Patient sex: F
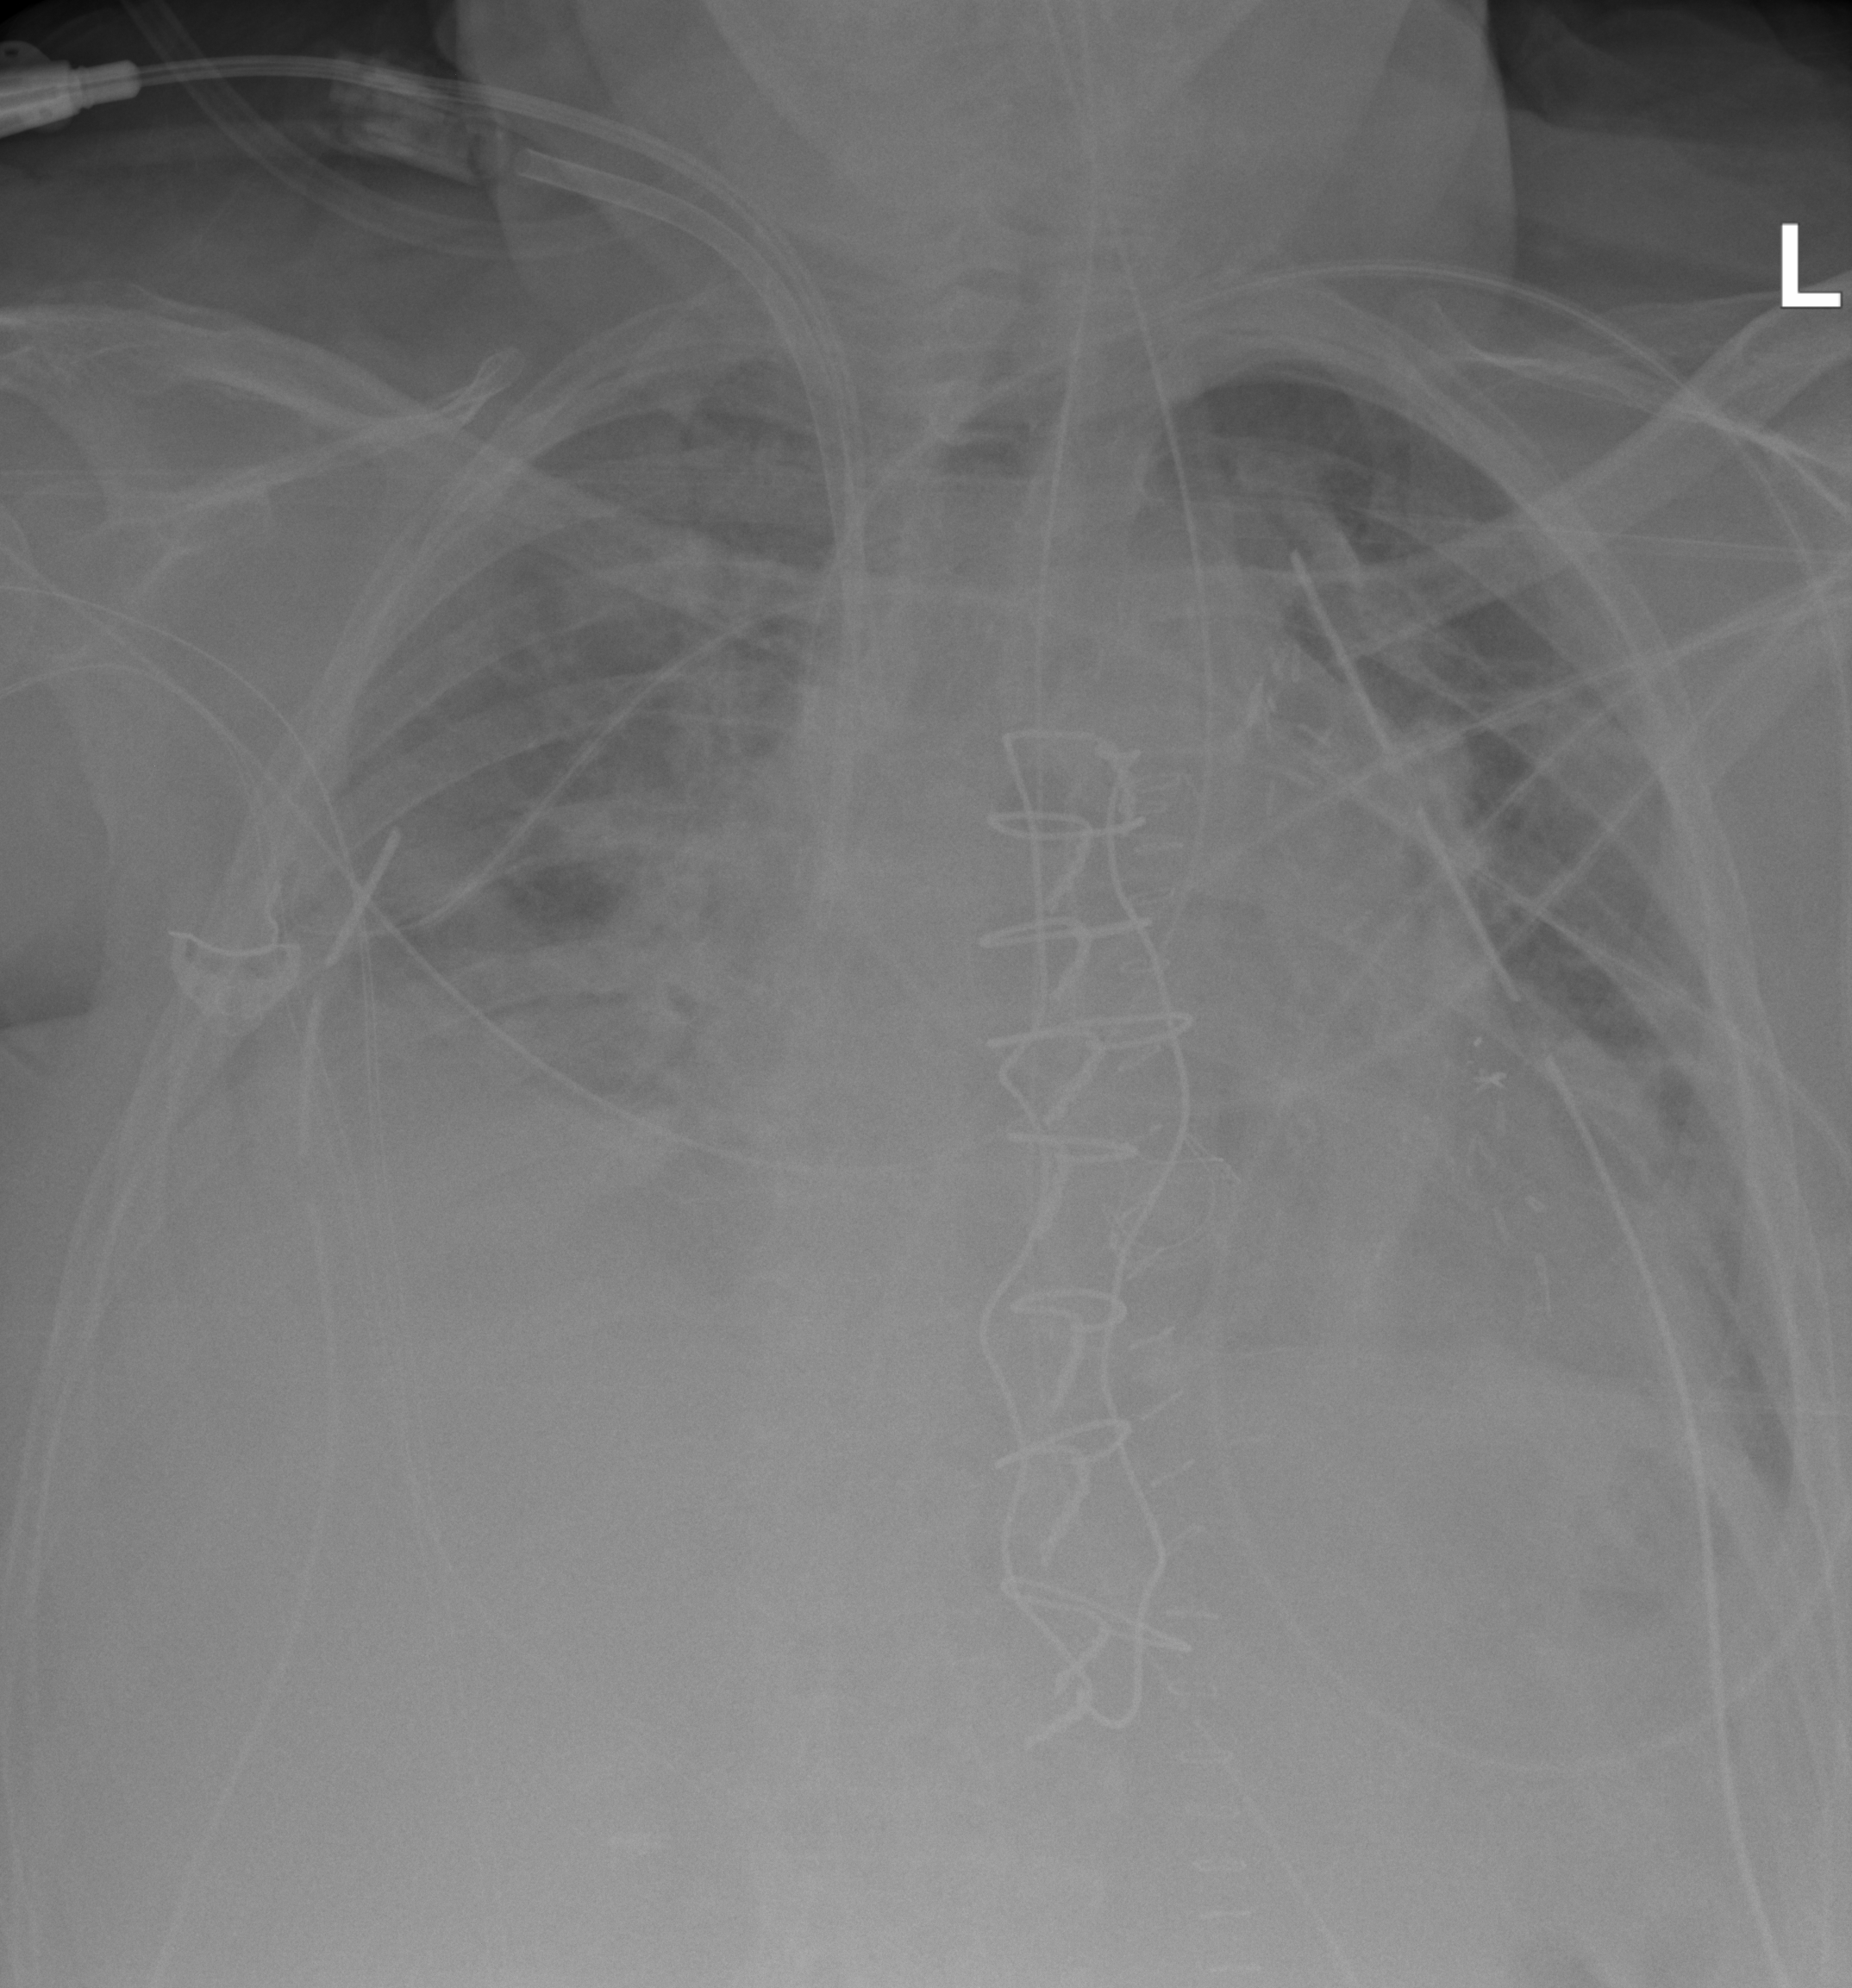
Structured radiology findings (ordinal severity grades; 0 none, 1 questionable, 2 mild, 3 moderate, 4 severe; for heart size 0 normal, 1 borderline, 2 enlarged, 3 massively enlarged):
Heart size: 2
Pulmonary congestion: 2
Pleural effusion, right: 3
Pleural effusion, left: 2
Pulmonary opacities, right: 2
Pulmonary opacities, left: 2
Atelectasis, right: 2
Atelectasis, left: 2